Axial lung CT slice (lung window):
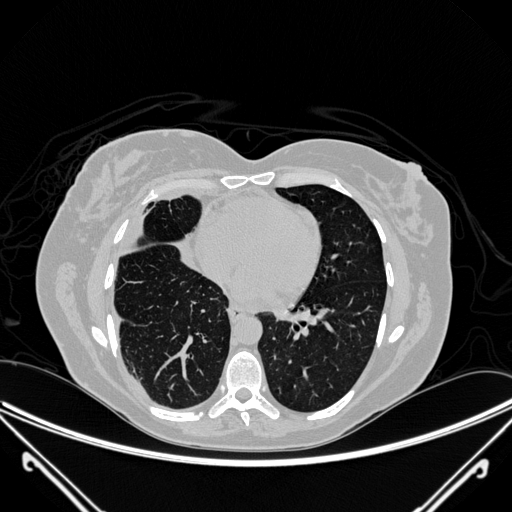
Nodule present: no